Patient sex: M
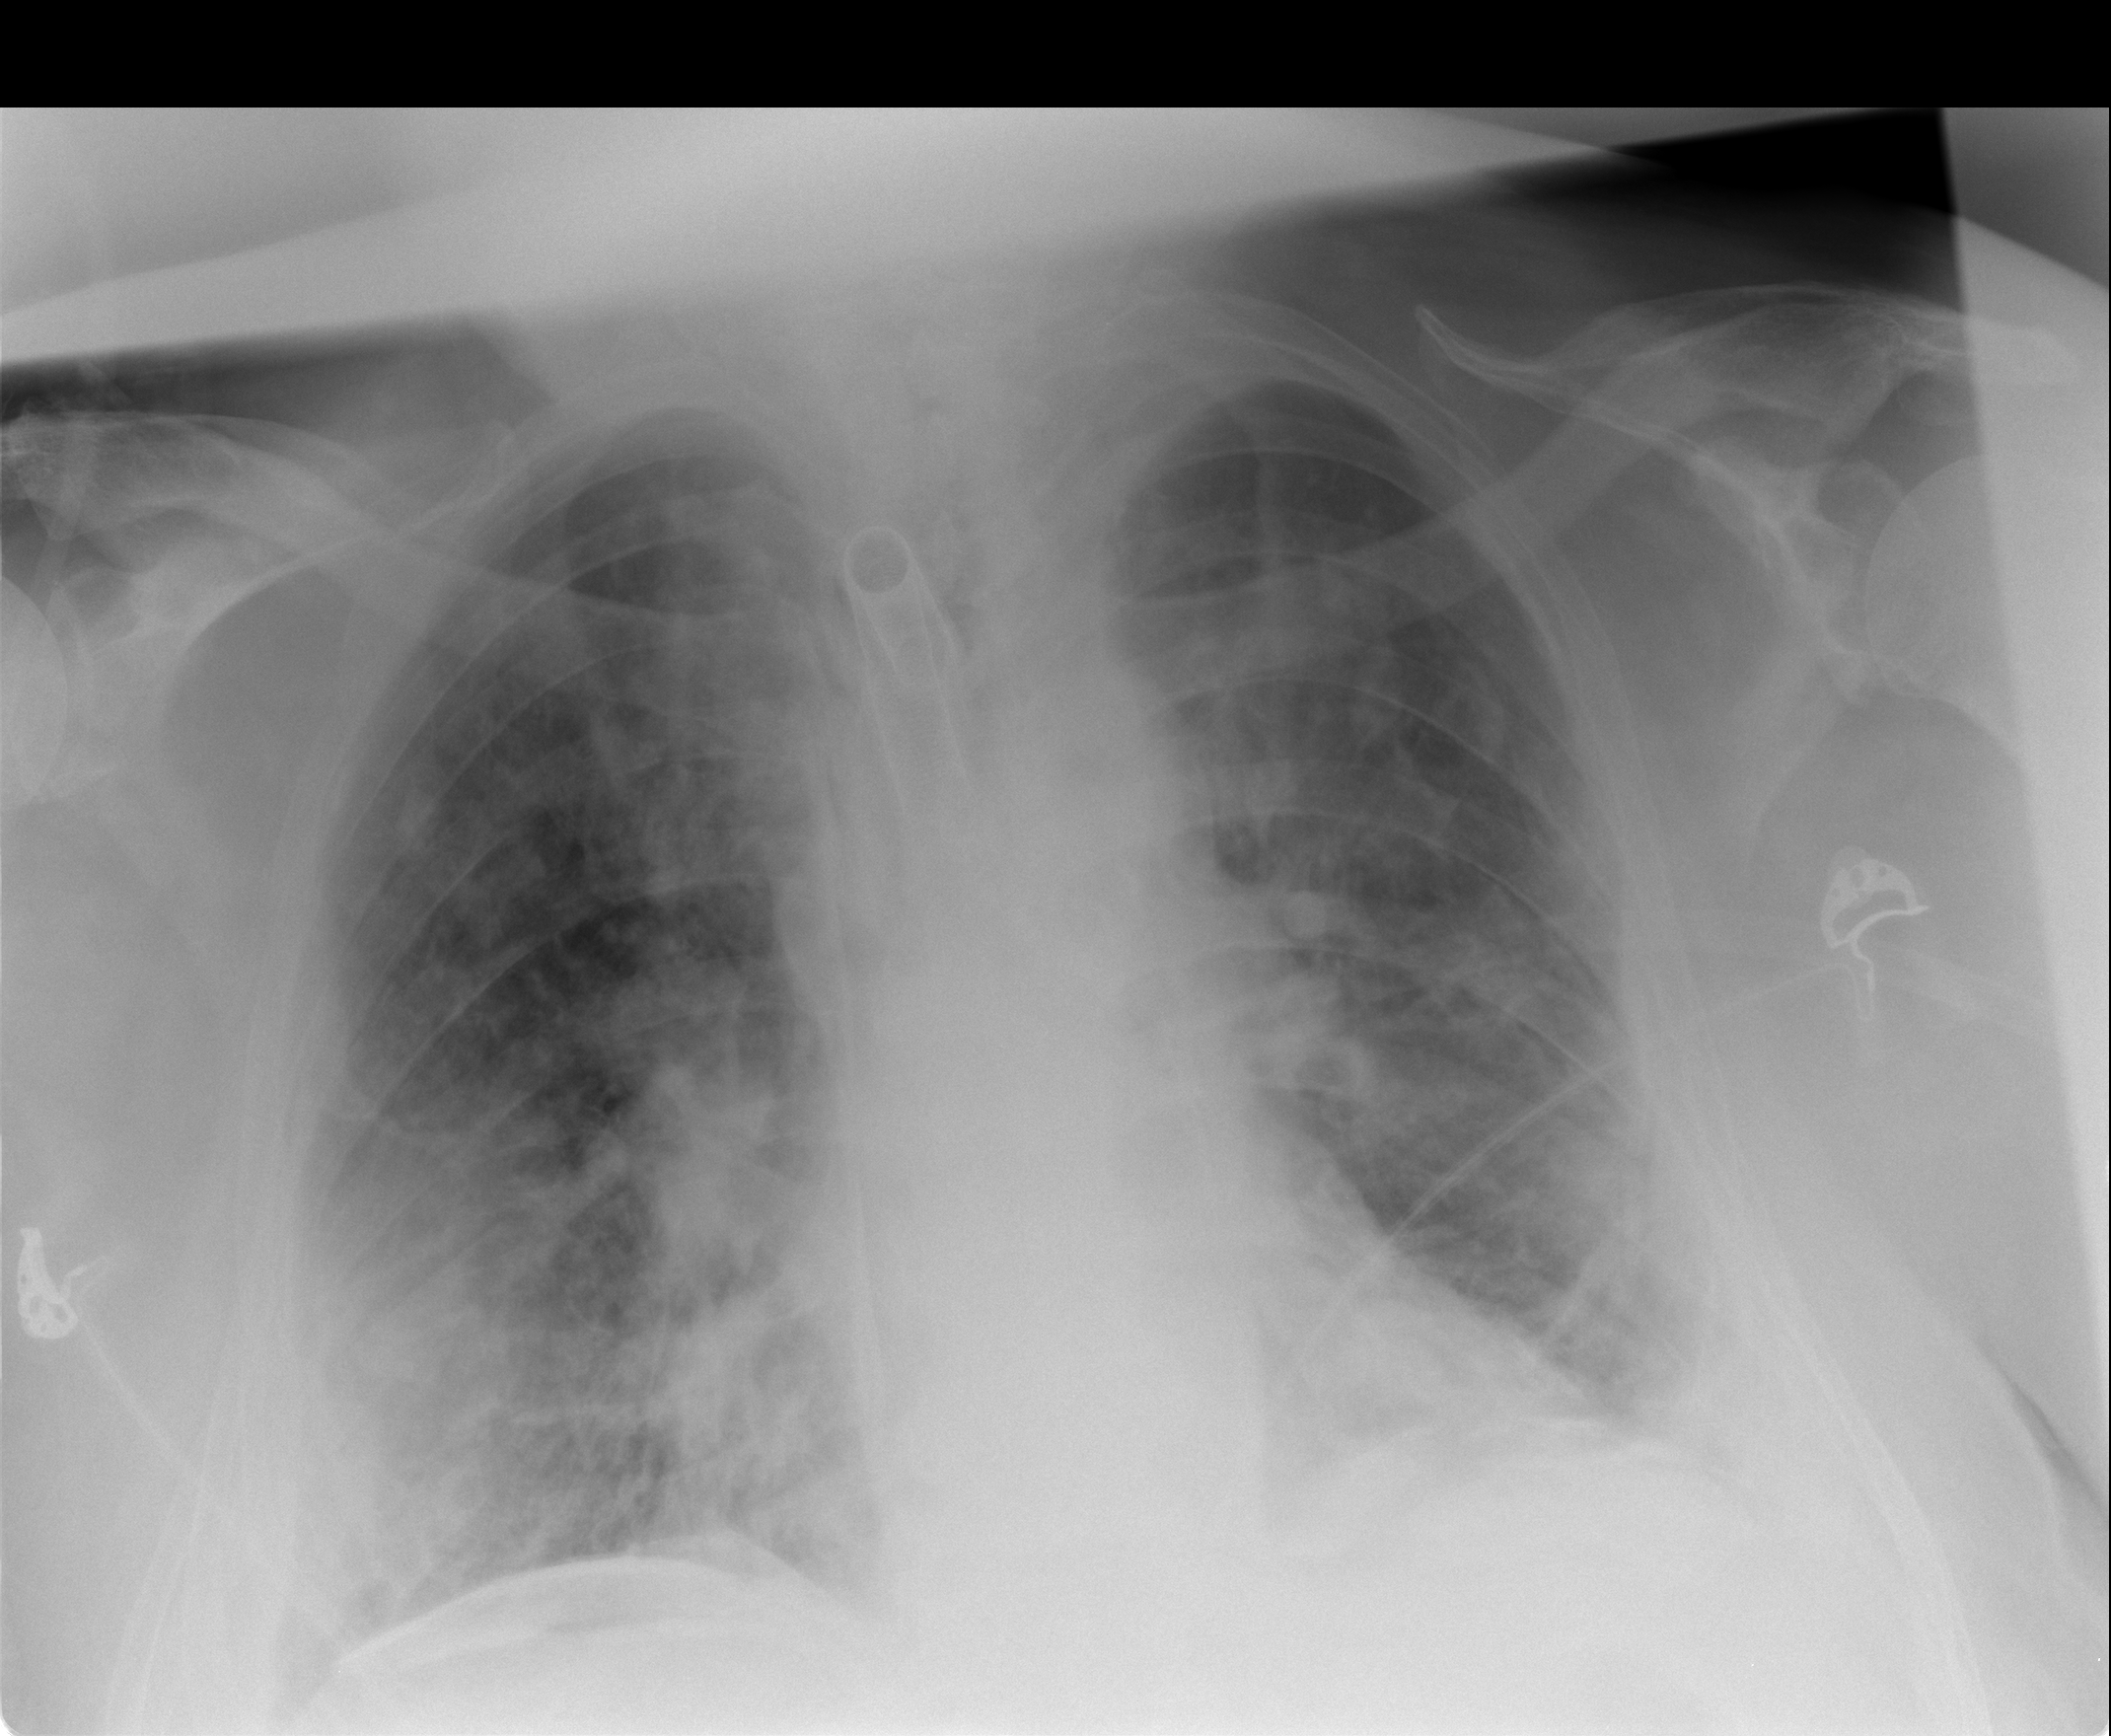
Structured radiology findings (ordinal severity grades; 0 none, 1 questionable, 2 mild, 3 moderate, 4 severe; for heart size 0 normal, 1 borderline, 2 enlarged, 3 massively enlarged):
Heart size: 0
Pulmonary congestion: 2
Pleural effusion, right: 0
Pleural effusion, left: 0
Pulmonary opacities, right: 3
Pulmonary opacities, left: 2
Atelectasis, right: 2
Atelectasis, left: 2